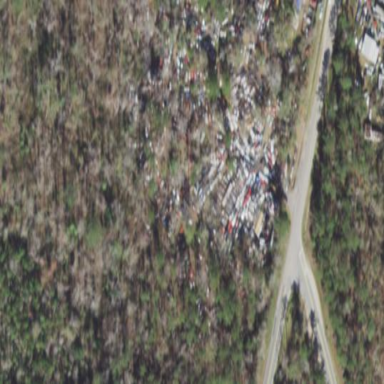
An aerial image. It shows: Scrap yard situated in industrial area.